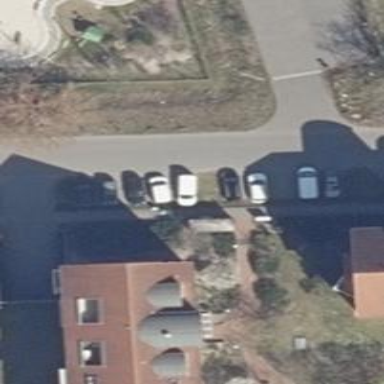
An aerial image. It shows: Residential road with asphalt surface and sidewalks on both sides.